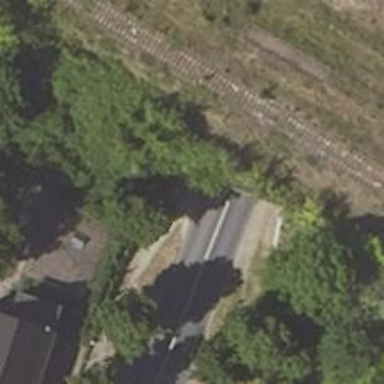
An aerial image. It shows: Footway passing through tunnel.